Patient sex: M
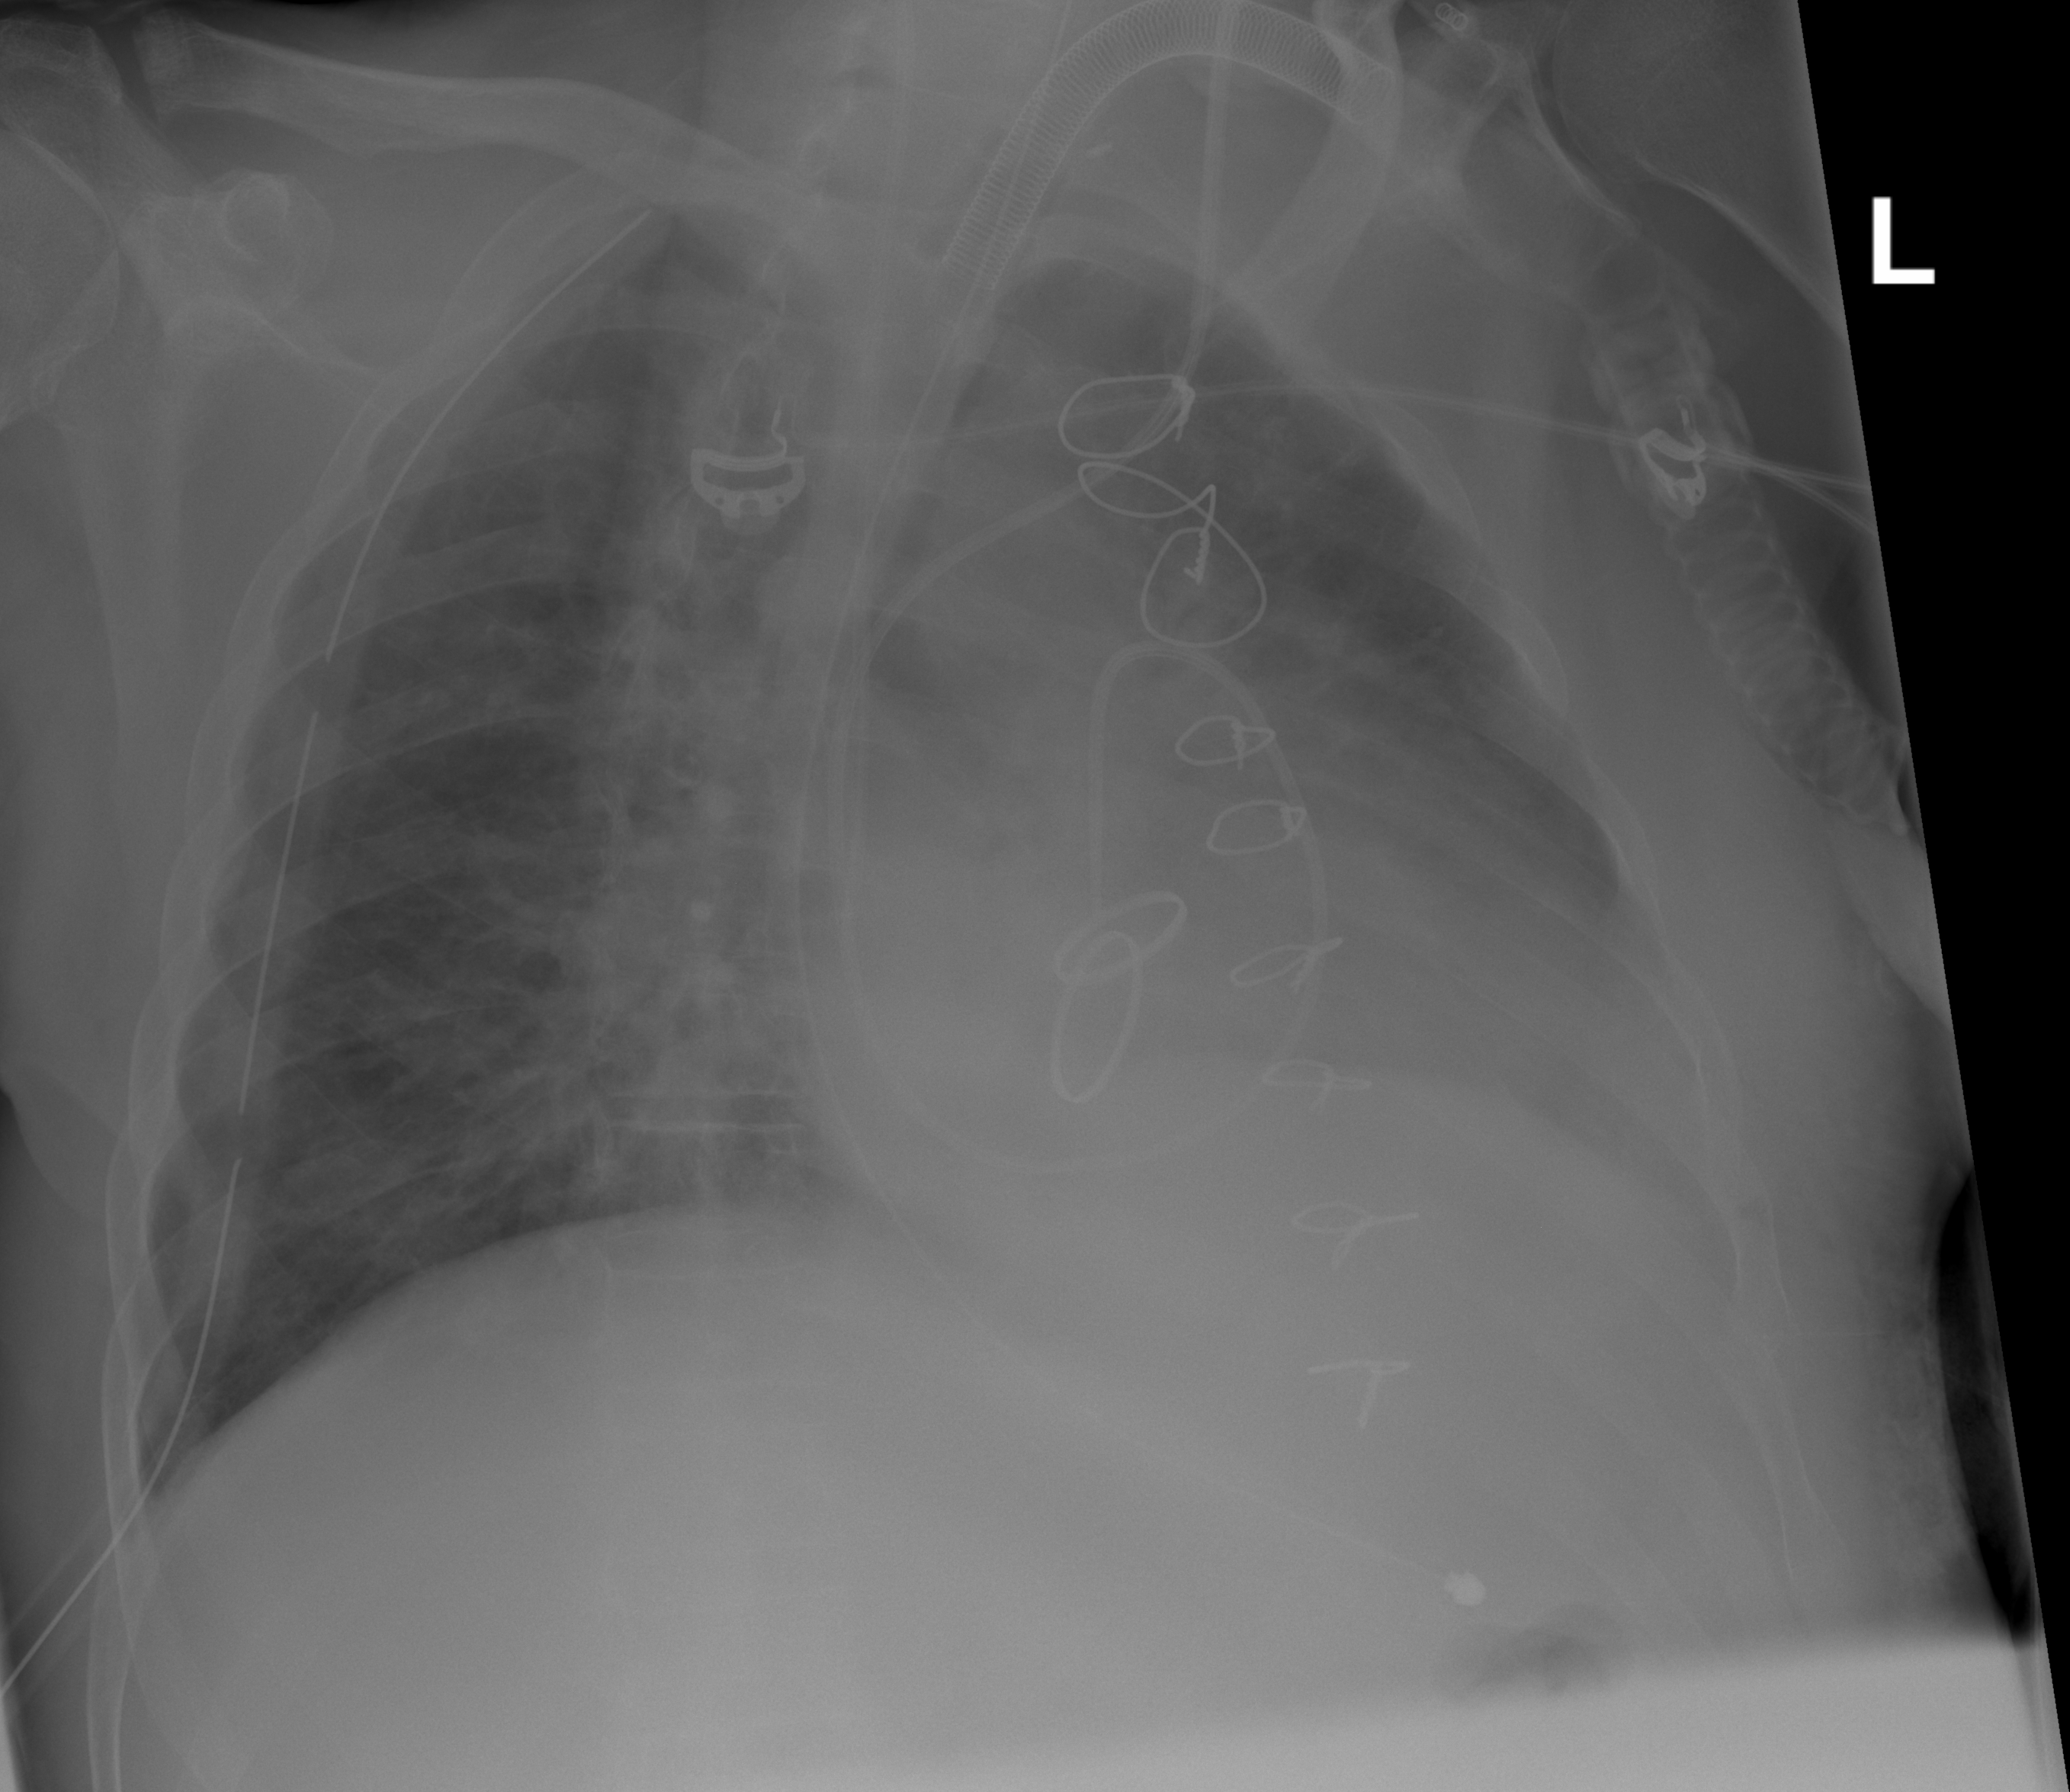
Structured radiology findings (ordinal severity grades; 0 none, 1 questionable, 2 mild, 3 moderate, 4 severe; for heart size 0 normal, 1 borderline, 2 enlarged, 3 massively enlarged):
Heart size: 1
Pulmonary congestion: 0
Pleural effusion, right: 0
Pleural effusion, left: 2
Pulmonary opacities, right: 0
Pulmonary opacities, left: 0
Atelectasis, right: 0
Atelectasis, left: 0